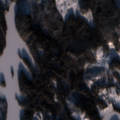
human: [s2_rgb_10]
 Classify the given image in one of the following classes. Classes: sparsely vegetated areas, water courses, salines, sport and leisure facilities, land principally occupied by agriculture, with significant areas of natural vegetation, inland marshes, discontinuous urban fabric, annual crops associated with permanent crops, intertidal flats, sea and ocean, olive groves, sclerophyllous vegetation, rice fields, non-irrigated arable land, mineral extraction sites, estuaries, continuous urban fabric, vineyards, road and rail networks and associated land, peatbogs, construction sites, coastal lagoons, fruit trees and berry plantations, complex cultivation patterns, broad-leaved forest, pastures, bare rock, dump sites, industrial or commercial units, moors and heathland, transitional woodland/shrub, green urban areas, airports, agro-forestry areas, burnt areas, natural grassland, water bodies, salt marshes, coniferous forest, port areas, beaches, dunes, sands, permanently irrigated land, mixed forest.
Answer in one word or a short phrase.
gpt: land principally occupied by agriculture, with significant areas of natural vegetation, broad-leaved forest, coniferous forest, mixed forest, water bodies